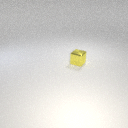
small yellow metal cube